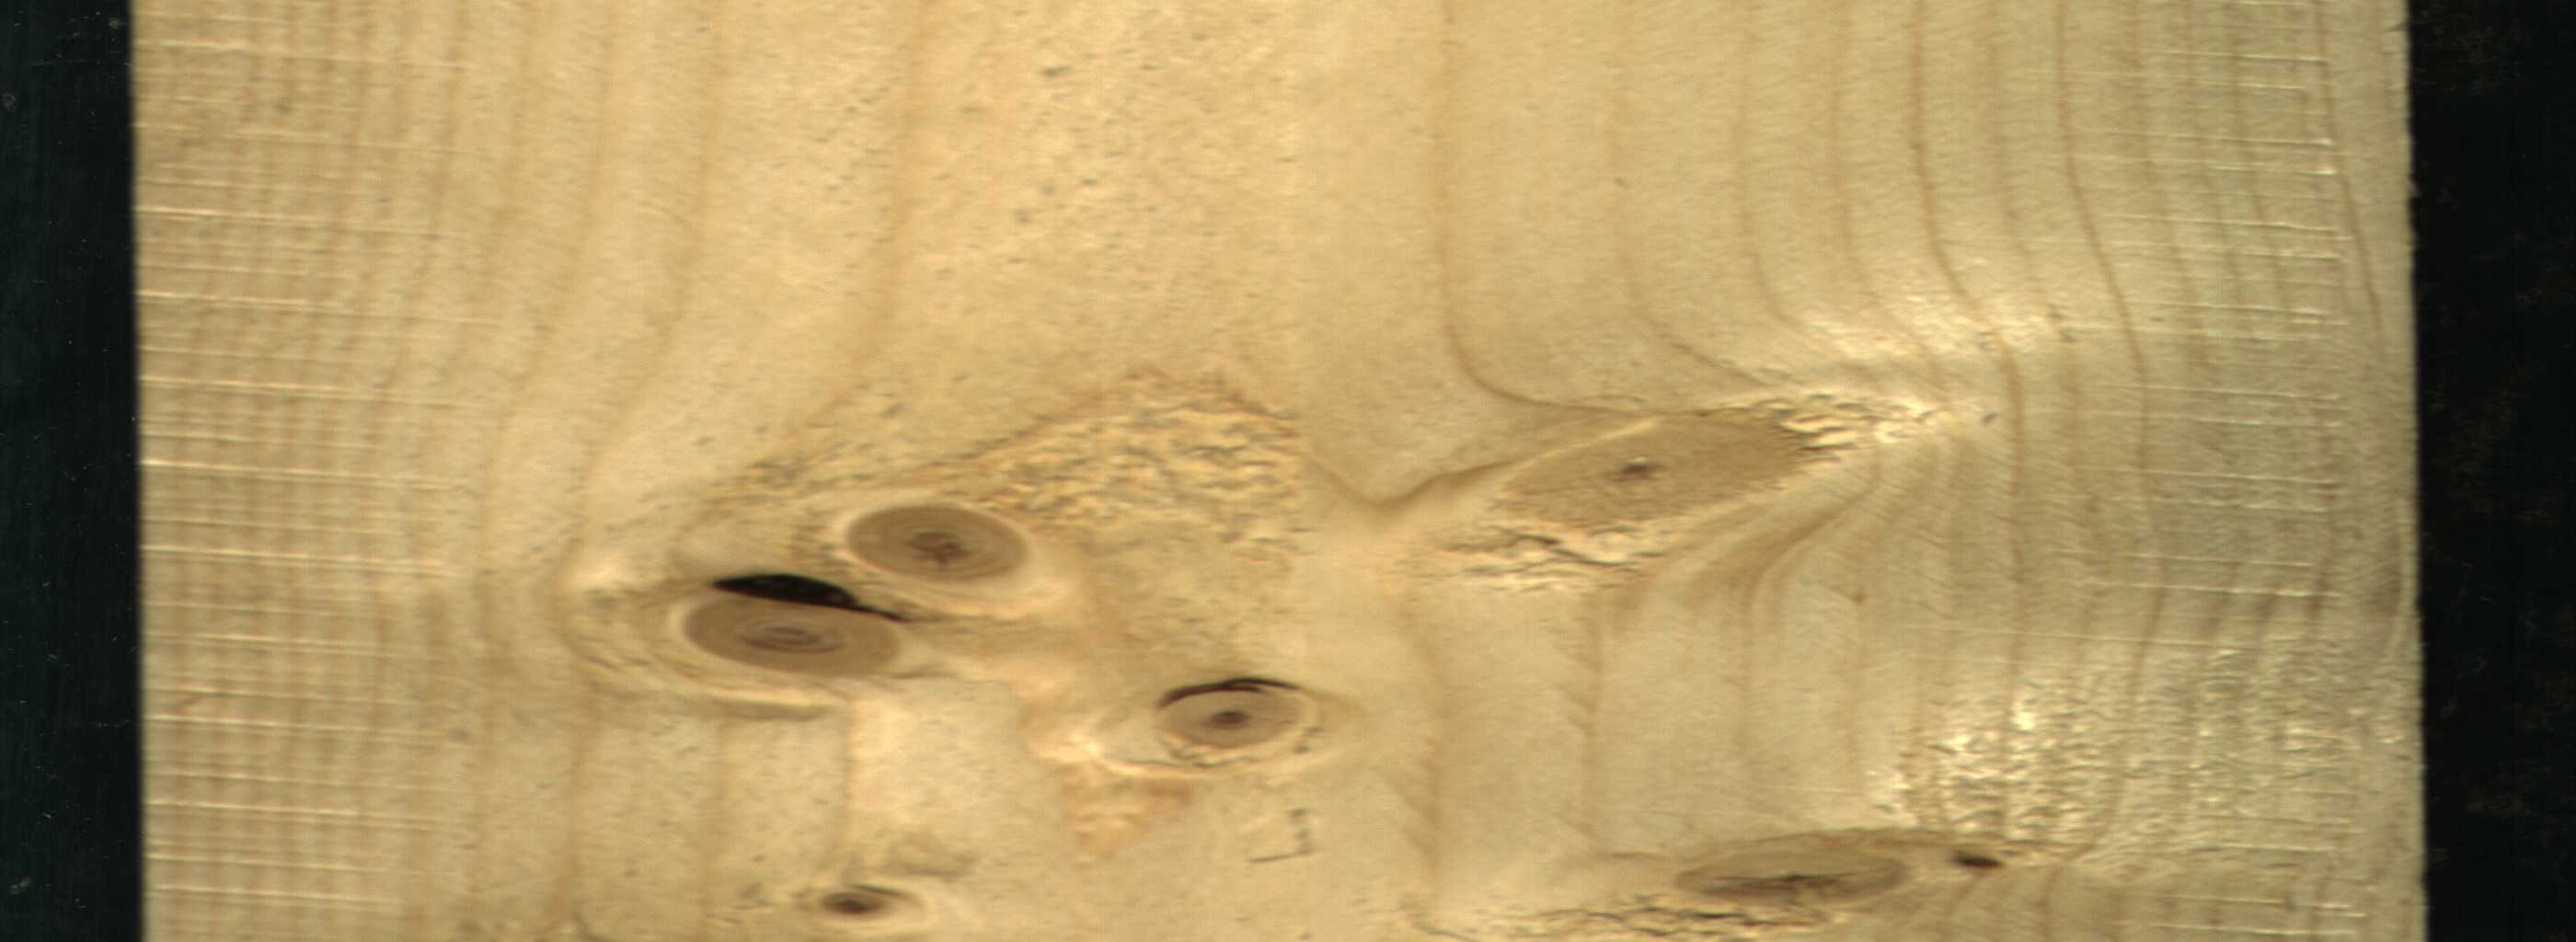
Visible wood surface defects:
Dead_Knot
Live_Knot
Live_Knot
Live_Knot
Live_Knot
Live_Knot
Live_Knot
Live_Knot